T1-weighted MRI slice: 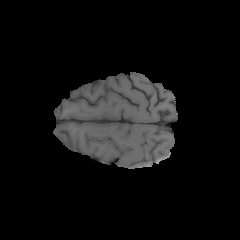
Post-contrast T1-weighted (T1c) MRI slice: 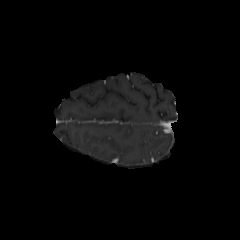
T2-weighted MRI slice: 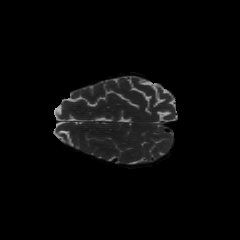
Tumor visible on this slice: no